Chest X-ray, AP view. Patient: 42 years old, sex M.
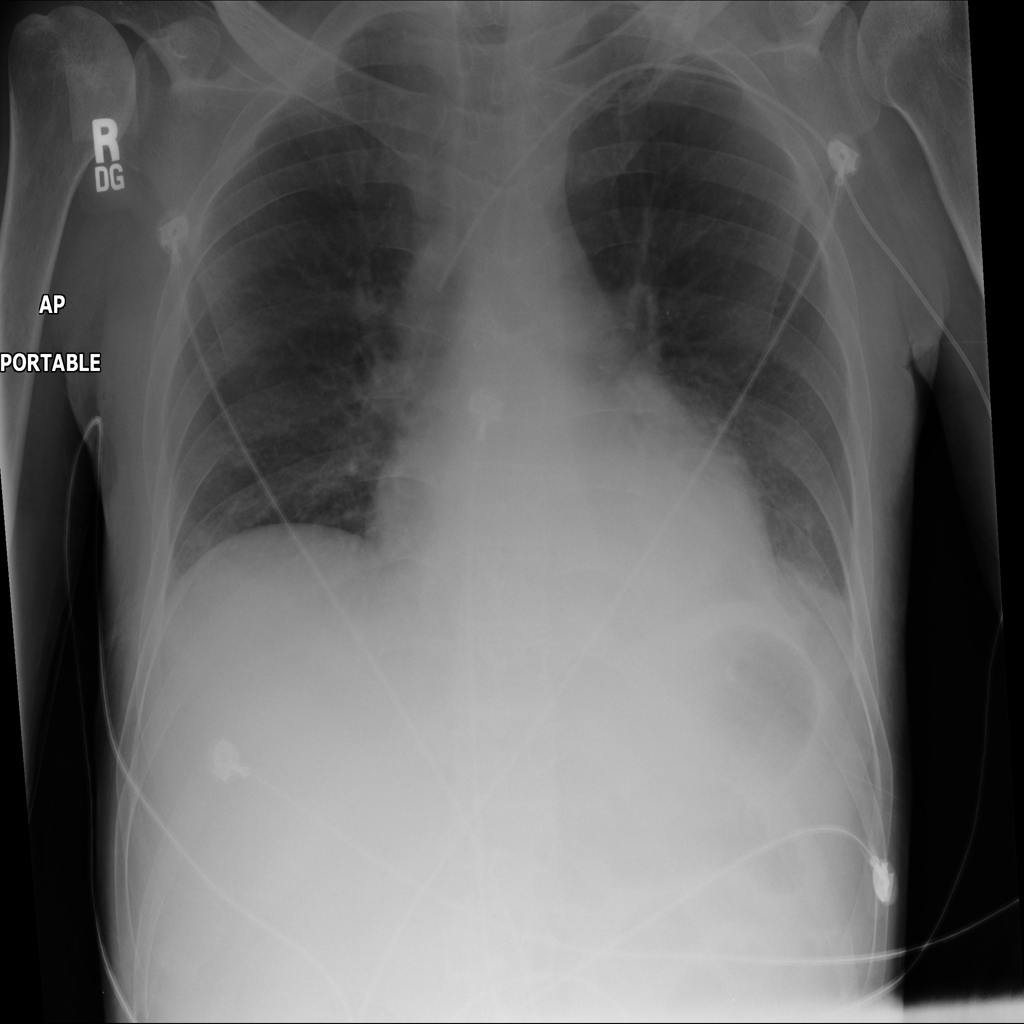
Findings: No Finding